Question: I'm trying to get the correct path which then I can set that for image url in JavaScript. I'm trying with this approach:
'''
<IMG BORDER="0" width="100" height="50" style="margin-right:5px;" ALIGN="Left" SRC='+ decodeURIComponent(data.logofilename)+'>
'''
This is what I'm getting for value:

And this is how the value is coming from the database:
> \Images\Logos08a9656-9a0f-414d-8bcd-f8515e1260a3_logocolortextbelow.jpg
How can I tackle this?
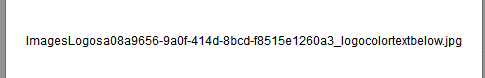
Answer: What kind of server is sending you the data? You're server needs to send the data back with those characters escaped such as -
'''
\Images\Logos\a08a9656-9a0f-414d-8bcd-f8515e1260a3_logocolortextbelow.jpg
'''